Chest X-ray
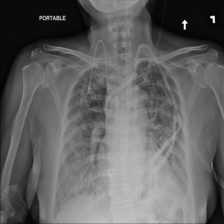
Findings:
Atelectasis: negative
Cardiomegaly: negative
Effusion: negative
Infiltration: negative
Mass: positive
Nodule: negative
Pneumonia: negative
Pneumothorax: negative
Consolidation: negative
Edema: positive
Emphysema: negative
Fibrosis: negative
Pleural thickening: negative
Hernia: negative